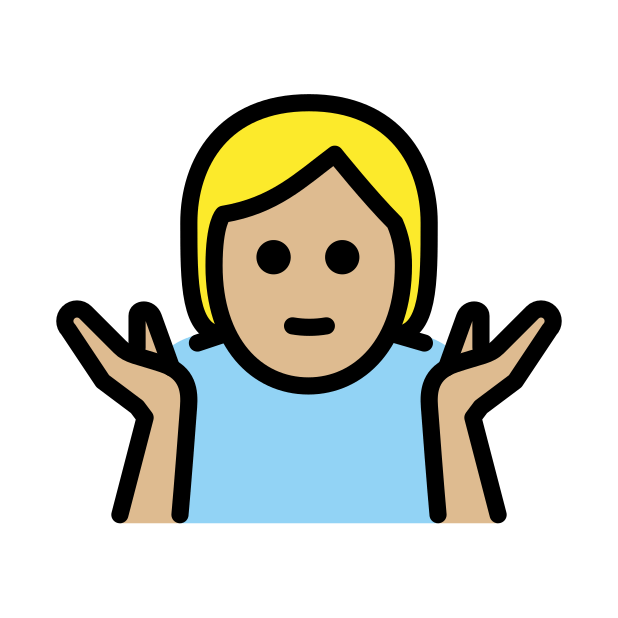
person shrugging: medium-light skin tone